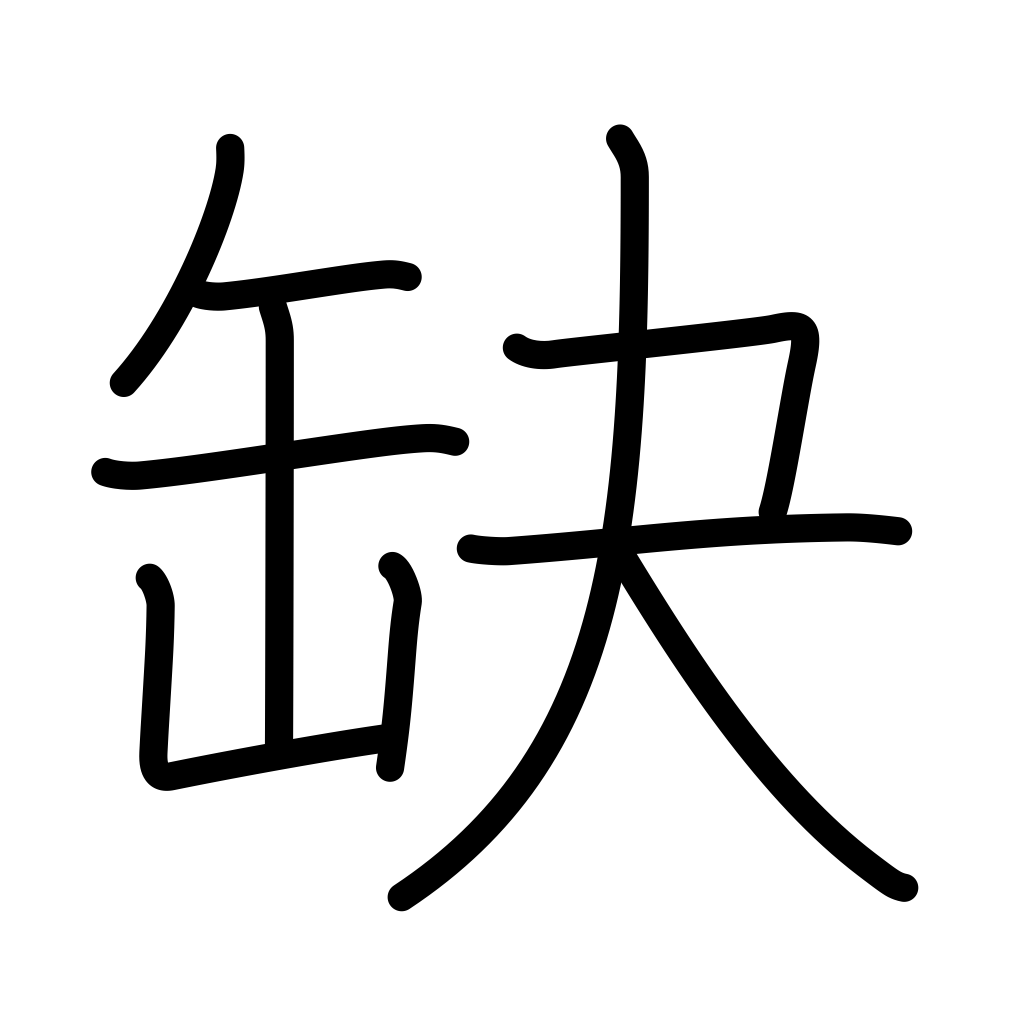
Meaning: lack, gap, fail